Field crop: tomato
Growth stage: 2
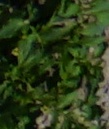
Species: tomato